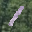
Label: 1